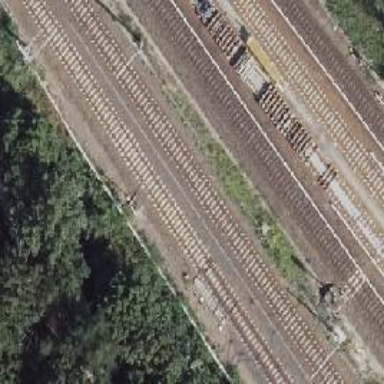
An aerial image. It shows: Railway signal.